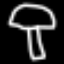
Label: mushroom